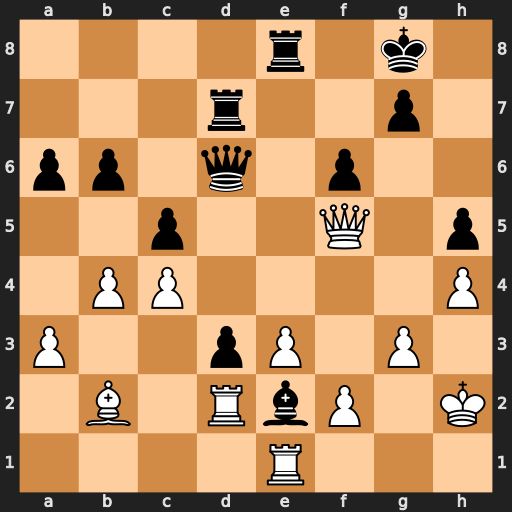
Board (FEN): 4r1k1/3r2p1/pp1q1p2/2p2Q1p/1PP4P/P2pP1P1/1B1RbP1K/4R3
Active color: w
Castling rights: -
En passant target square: -
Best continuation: Rexe2 dxe2 Rxd6 Rxd6 Bc3